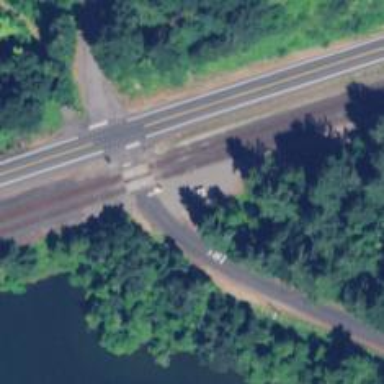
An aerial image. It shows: Level crossing with lights and barriers.